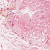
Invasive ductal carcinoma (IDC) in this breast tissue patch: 0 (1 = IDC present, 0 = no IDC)